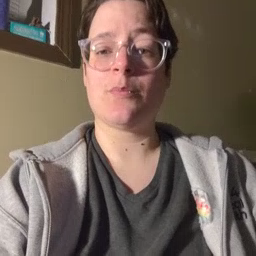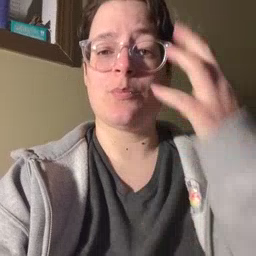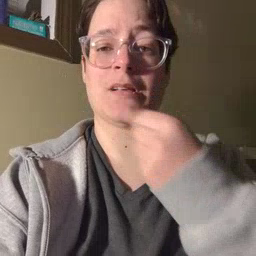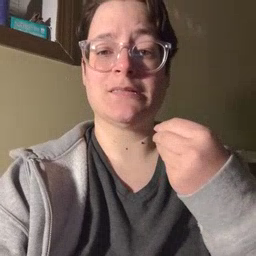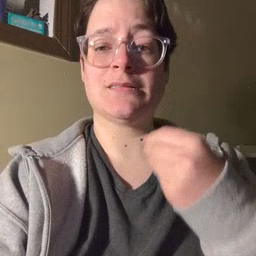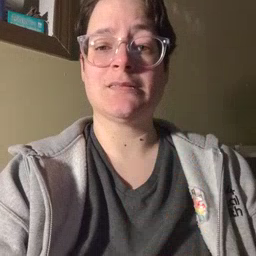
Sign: pretty